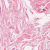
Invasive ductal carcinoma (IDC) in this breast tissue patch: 0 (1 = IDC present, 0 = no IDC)